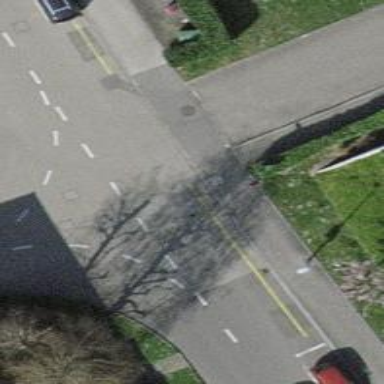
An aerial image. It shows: Service road with sidewalk alongside.